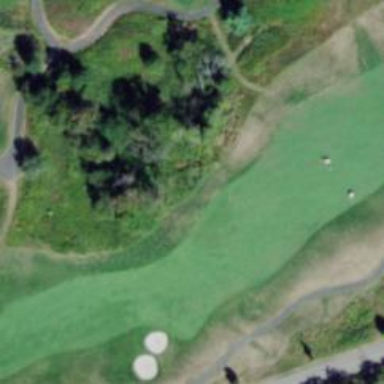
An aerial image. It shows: Golf hole.